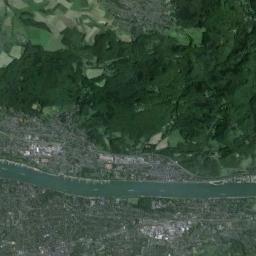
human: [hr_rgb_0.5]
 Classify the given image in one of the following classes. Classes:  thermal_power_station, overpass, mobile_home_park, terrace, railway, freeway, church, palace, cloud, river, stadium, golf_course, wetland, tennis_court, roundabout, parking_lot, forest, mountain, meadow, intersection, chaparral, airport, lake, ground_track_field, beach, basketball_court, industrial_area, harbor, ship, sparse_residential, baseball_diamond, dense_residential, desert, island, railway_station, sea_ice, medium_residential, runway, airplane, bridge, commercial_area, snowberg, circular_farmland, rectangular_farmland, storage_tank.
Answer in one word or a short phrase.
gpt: river